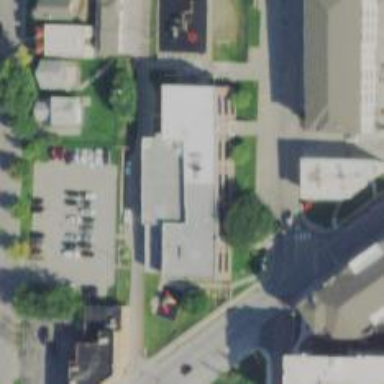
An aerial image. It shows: School.